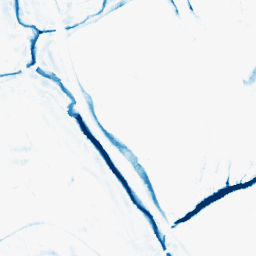
Category: morphological
Decomposition family: morphological_rect
Decomposition parameters: operation: closing
width: 10
height: 10
Upsampling method: regularized
Upsampling parameters: scale: 2
lambda_reg: 0.001
Upsampling scale: 2